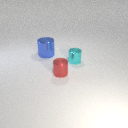
small cyan metal cylinder in front of large blue metal cylinder